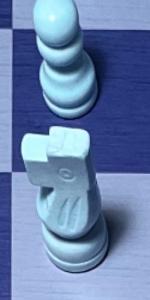
Label: Knight_White